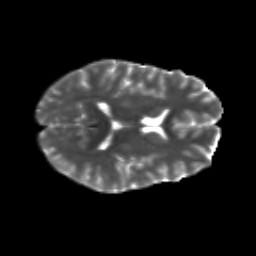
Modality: T2w
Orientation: axial
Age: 26
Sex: male
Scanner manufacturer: siemens
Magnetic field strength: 3 T
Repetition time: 8.8 s
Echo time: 0.085 s